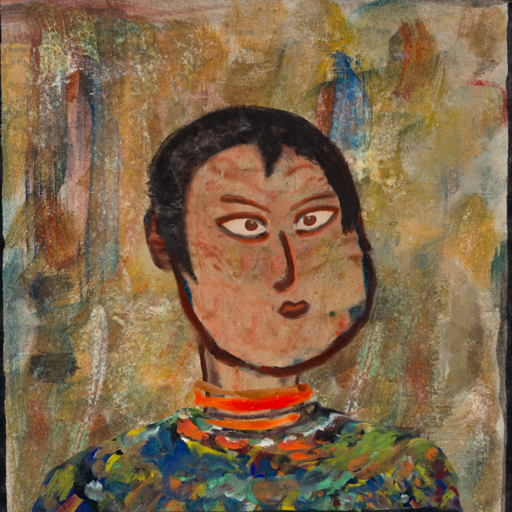
Background: Pipe, Head And Neck Side: Orphan, Face Side: Roy_Bahadur, Bust: An_Impression, Hair Side: Roy_Bahadur, Head Accessory: Blank, Second Necklace: Blank, Necklace: Experience, Baby: Blank